二年级 · 算术
共有 ( ) 个桃, 平均分给 ( ) 只小猴, 每只小猴分 ( ) 个。

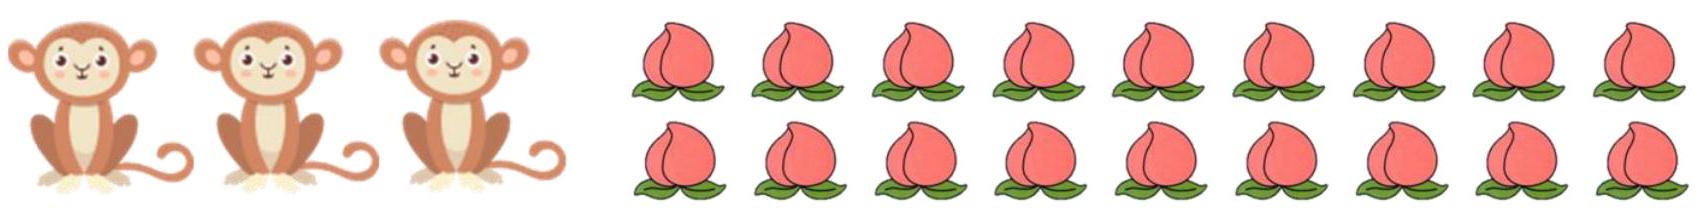
答案: $18 \quad 3 \quad 6$